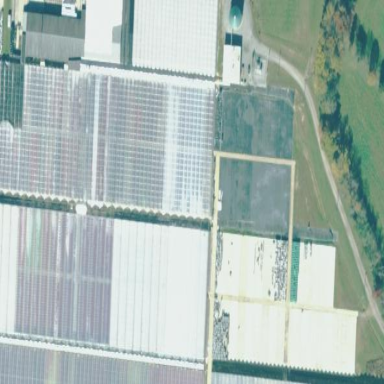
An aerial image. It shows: Area dedicated to greenhouse horticulture.